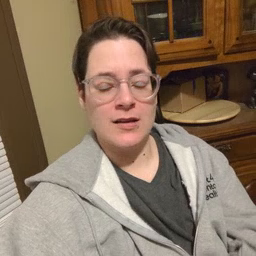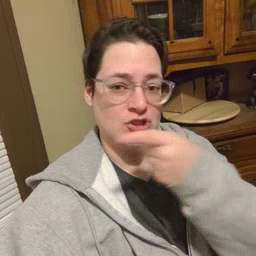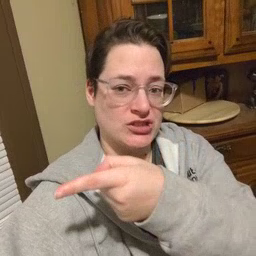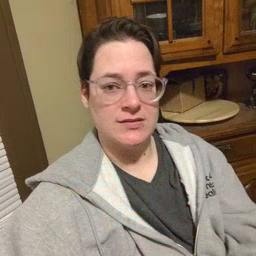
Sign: hesheit